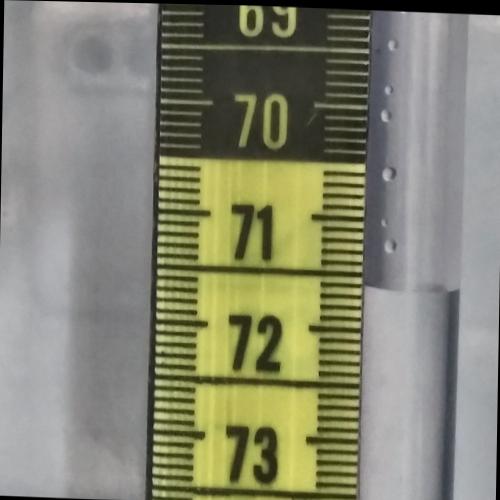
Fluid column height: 71.6 cm